Interaction volume radius: 5 \u00c5
Interaction volume height: 40 \u00c5
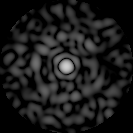
Disorder parameter: 0.8268